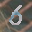
Label: 6